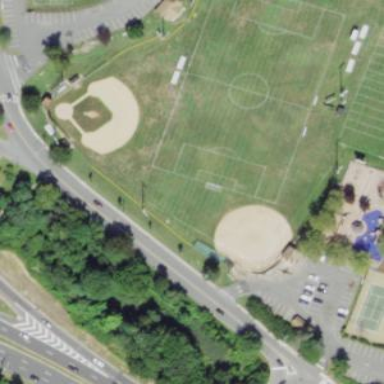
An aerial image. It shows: Baseball pitch for leisure land activities.